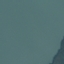
Land use / land cover: SeaLake